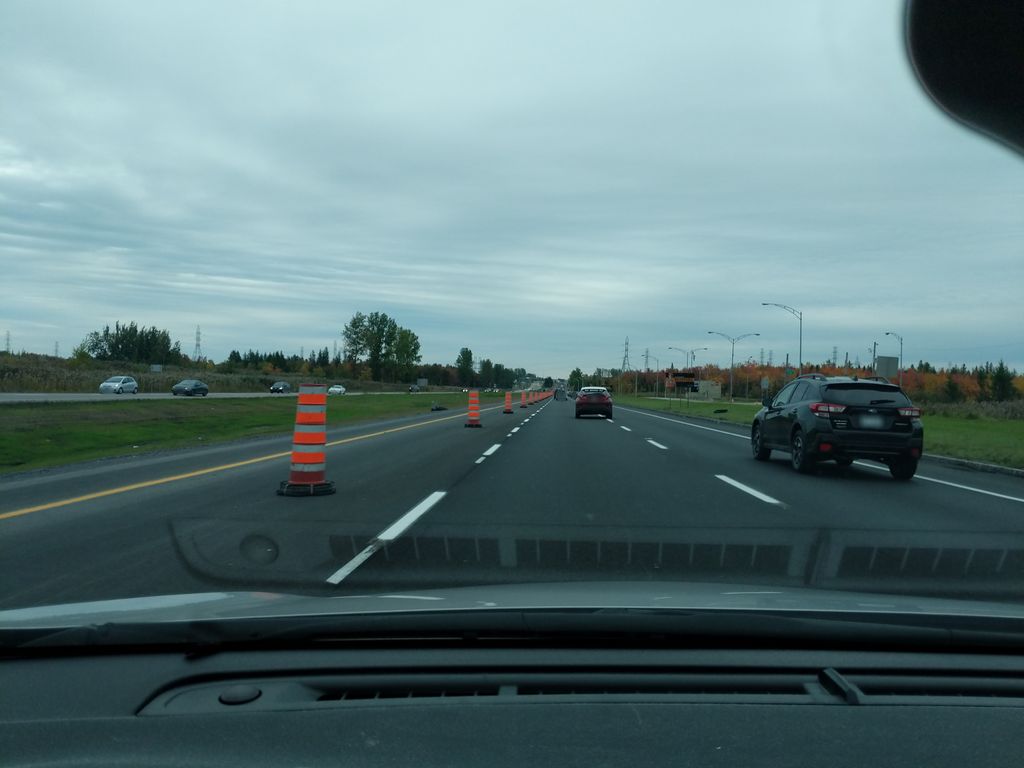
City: quebec_city